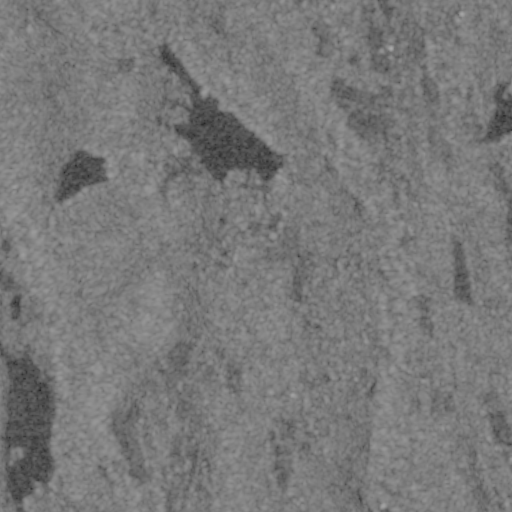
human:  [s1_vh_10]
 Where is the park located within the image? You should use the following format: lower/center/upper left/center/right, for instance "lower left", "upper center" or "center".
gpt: The park is located in the upper right of the image.
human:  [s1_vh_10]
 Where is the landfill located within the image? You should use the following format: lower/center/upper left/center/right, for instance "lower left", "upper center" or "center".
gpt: There is no landfill in the image.

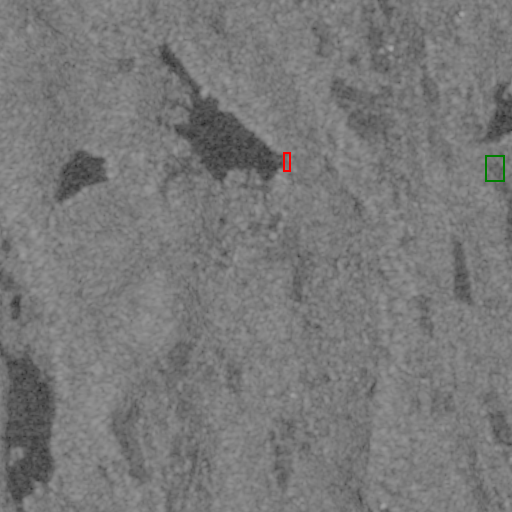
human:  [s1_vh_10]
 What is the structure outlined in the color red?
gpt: The structure outlined in red is a dam.
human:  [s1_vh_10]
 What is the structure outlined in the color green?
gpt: The structure outlined in green is a park.
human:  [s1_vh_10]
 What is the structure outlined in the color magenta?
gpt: There is no magenta outline.